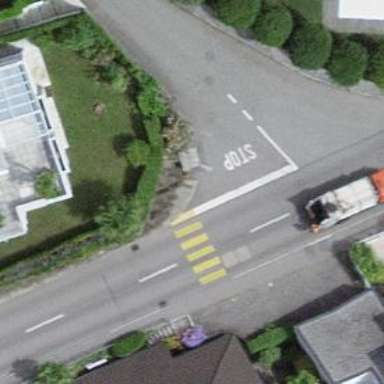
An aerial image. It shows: Zebra crossing on the road.